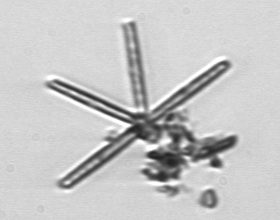
Label: Thalassionema